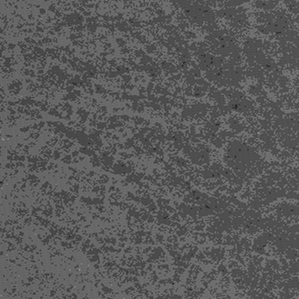
Label: frost